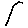
Label: cloud